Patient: sex F, age 61
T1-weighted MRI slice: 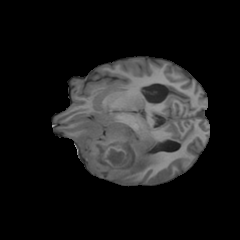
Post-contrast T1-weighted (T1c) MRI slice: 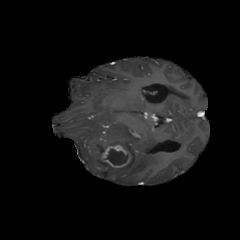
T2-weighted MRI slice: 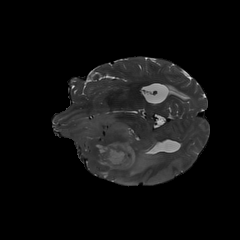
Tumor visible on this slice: yes
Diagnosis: Glioblastoma, IDH-wildtype
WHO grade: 4